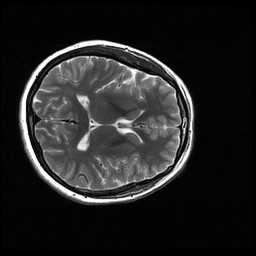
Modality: T2w
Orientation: axial
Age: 31
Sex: female
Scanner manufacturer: ge
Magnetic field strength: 3 T
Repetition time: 5.192 s
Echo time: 0.1003 s